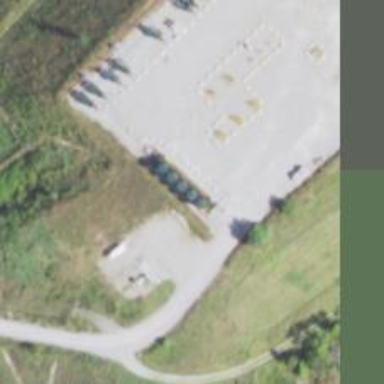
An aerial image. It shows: Storage tank that is man-made.